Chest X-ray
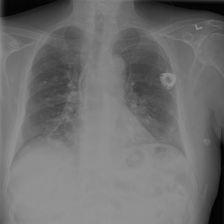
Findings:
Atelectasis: negative
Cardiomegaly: negative
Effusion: negative
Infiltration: negative
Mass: negative
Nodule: positive
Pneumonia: negative
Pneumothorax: negative
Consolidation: negative
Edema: negative
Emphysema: negative
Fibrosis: negative
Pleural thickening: negative
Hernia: negative